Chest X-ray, PA view. Patient: 51 years old, sex F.
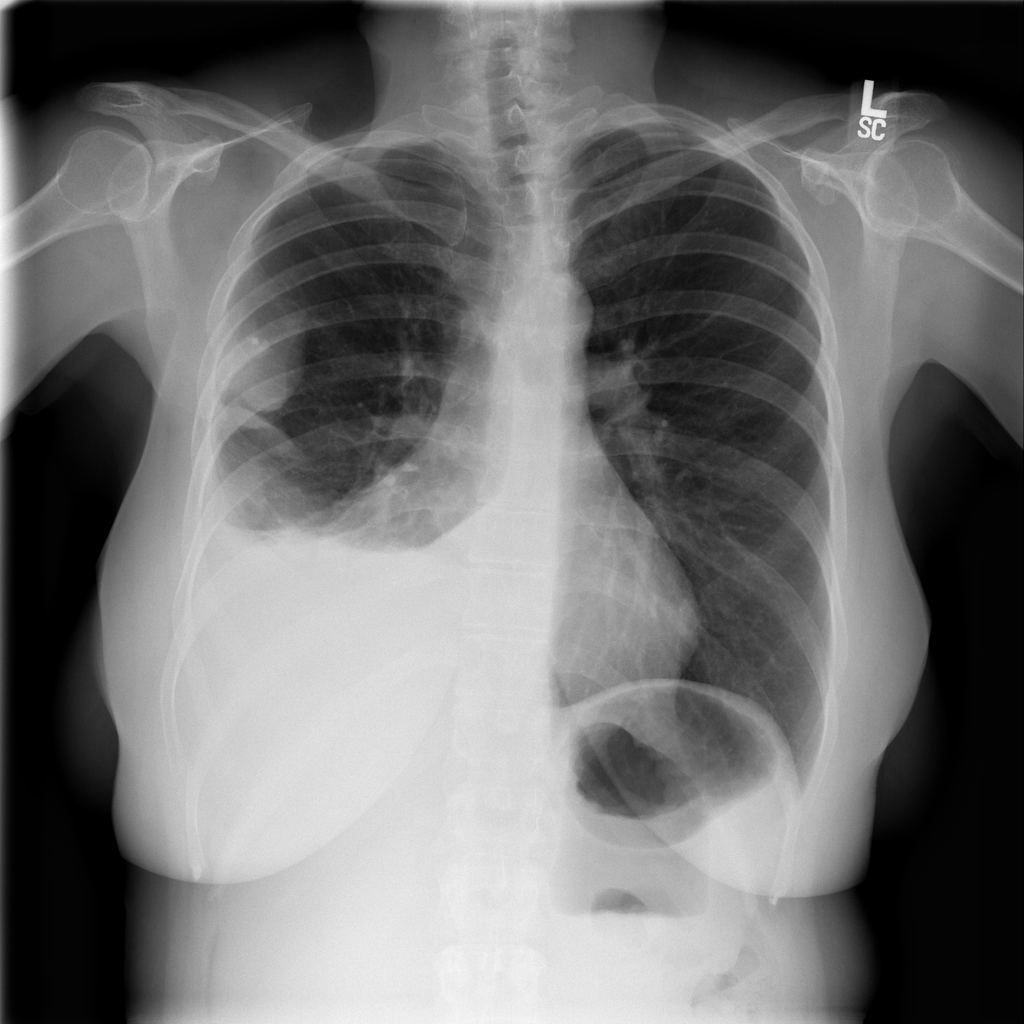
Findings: No Finding